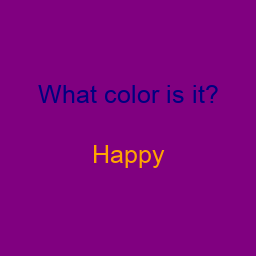
Color: orange
Background color: purple
Question text color: navy